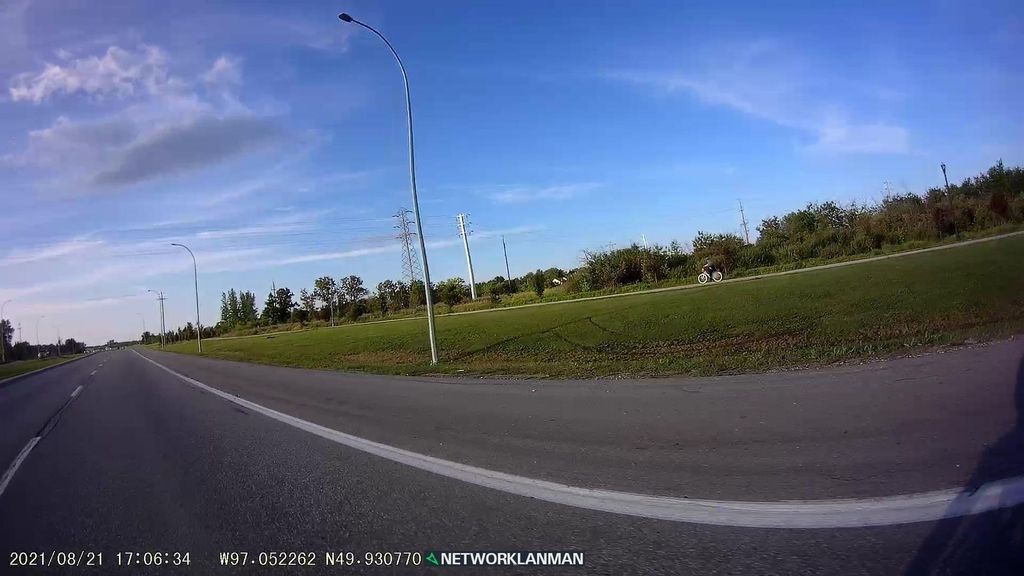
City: winnipeg